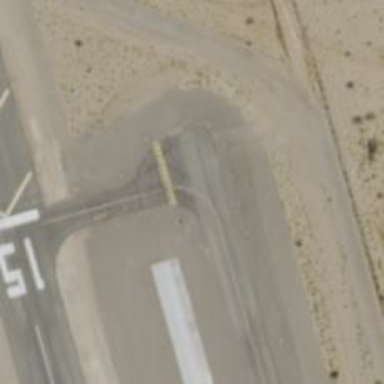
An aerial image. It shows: View of taxiway at the airport.